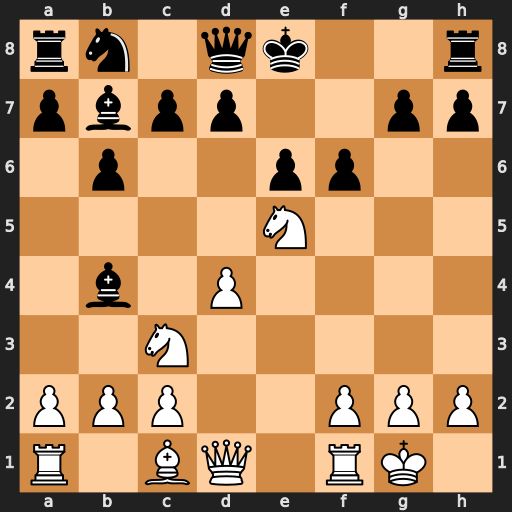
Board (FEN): rn1qk2r/pbpp2pp/1p2pp2/4N3/1b1P4/2N5/PPP2PPP/R1BQ1RK1
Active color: w
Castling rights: kq
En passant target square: -
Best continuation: Qh5+ g6 Nxg6 hxg6 Qxh8+